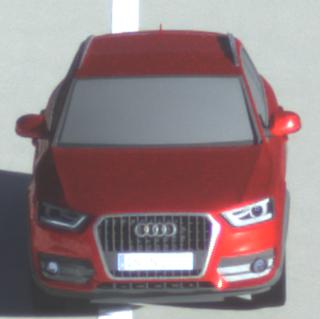
Make: Audi
Model: Q3 1.4 TFSI
Detailed model: Q3 (8U)
Model produced from: 2013/07
Model produced until: 2014/10
Doors: 5
Color: red
Road condition: dry road
Daytime: sunrise or sunset
Contrast: medium contrast